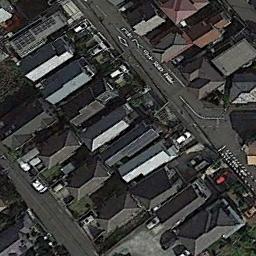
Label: dense_residential